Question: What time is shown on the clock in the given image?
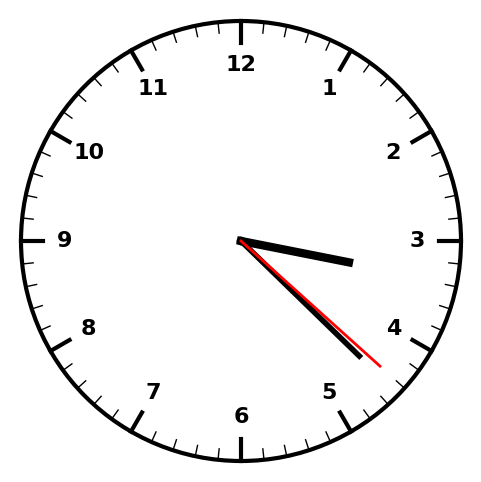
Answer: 03:22:22